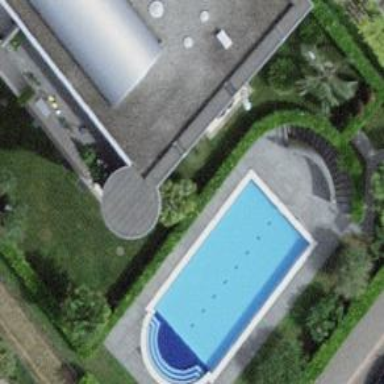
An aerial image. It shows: Swimming pool located in leisure land.